Question: I would like to remove the extra zeros if they don't have any decimal values. But if they have, I would like to show them.

In the picture, I want to height the unnecessary 0 from the 10.00 and 20.00. But I want to show the other 3 records below.
I used c#, asp.net 4.0 and GridView to display .
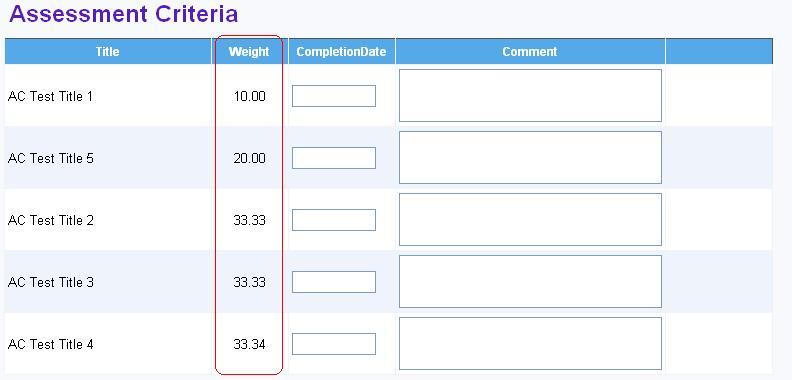
Answer: I can't see the picture, but it sounds like you just need a format string: The '#' character represents a digit if it's needed, and a '0' character represents that you'll always have a digit. So a format string of '"#.##"' sounds like it might be what you need.